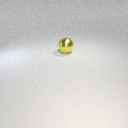
large yellow metal sphere